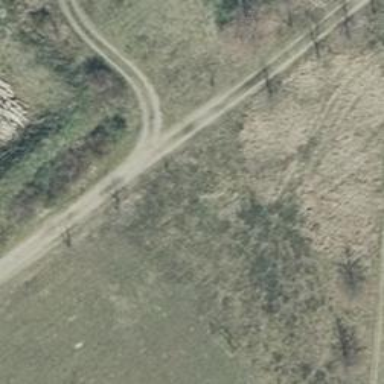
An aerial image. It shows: Gravel track.